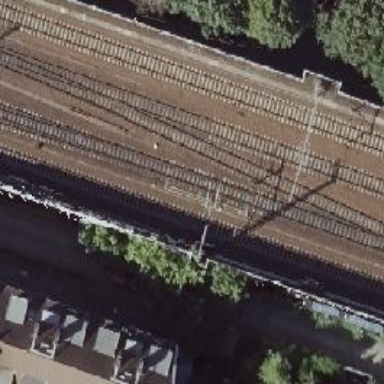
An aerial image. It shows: Railway switch with the turnout side on the left.